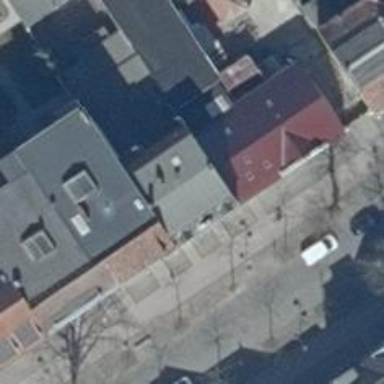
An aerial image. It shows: Clothing store.